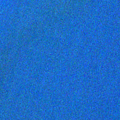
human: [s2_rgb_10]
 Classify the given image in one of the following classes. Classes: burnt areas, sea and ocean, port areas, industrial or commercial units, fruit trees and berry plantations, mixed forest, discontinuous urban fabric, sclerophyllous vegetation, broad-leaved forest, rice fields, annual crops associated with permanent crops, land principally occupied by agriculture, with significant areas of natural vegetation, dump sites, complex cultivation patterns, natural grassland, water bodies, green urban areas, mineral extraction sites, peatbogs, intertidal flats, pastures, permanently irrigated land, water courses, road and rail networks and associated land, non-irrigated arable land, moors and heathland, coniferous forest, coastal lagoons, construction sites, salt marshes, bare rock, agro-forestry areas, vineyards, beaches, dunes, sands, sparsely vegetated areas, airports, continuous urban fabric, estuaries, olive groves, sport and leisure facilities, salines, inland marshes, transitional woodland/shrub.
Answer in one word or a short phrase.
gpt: sea and ocean